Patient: sex M, age 76
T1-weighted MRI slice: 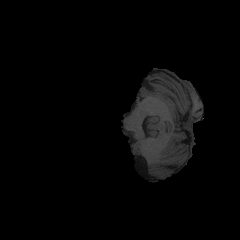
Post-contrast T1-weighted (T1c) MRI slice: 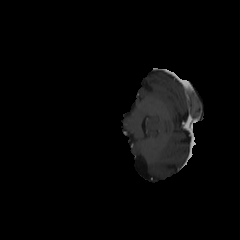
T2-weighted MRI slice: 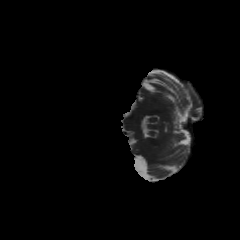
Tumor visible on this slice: no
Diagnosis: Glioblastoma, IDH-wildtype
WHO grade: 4